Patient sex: F
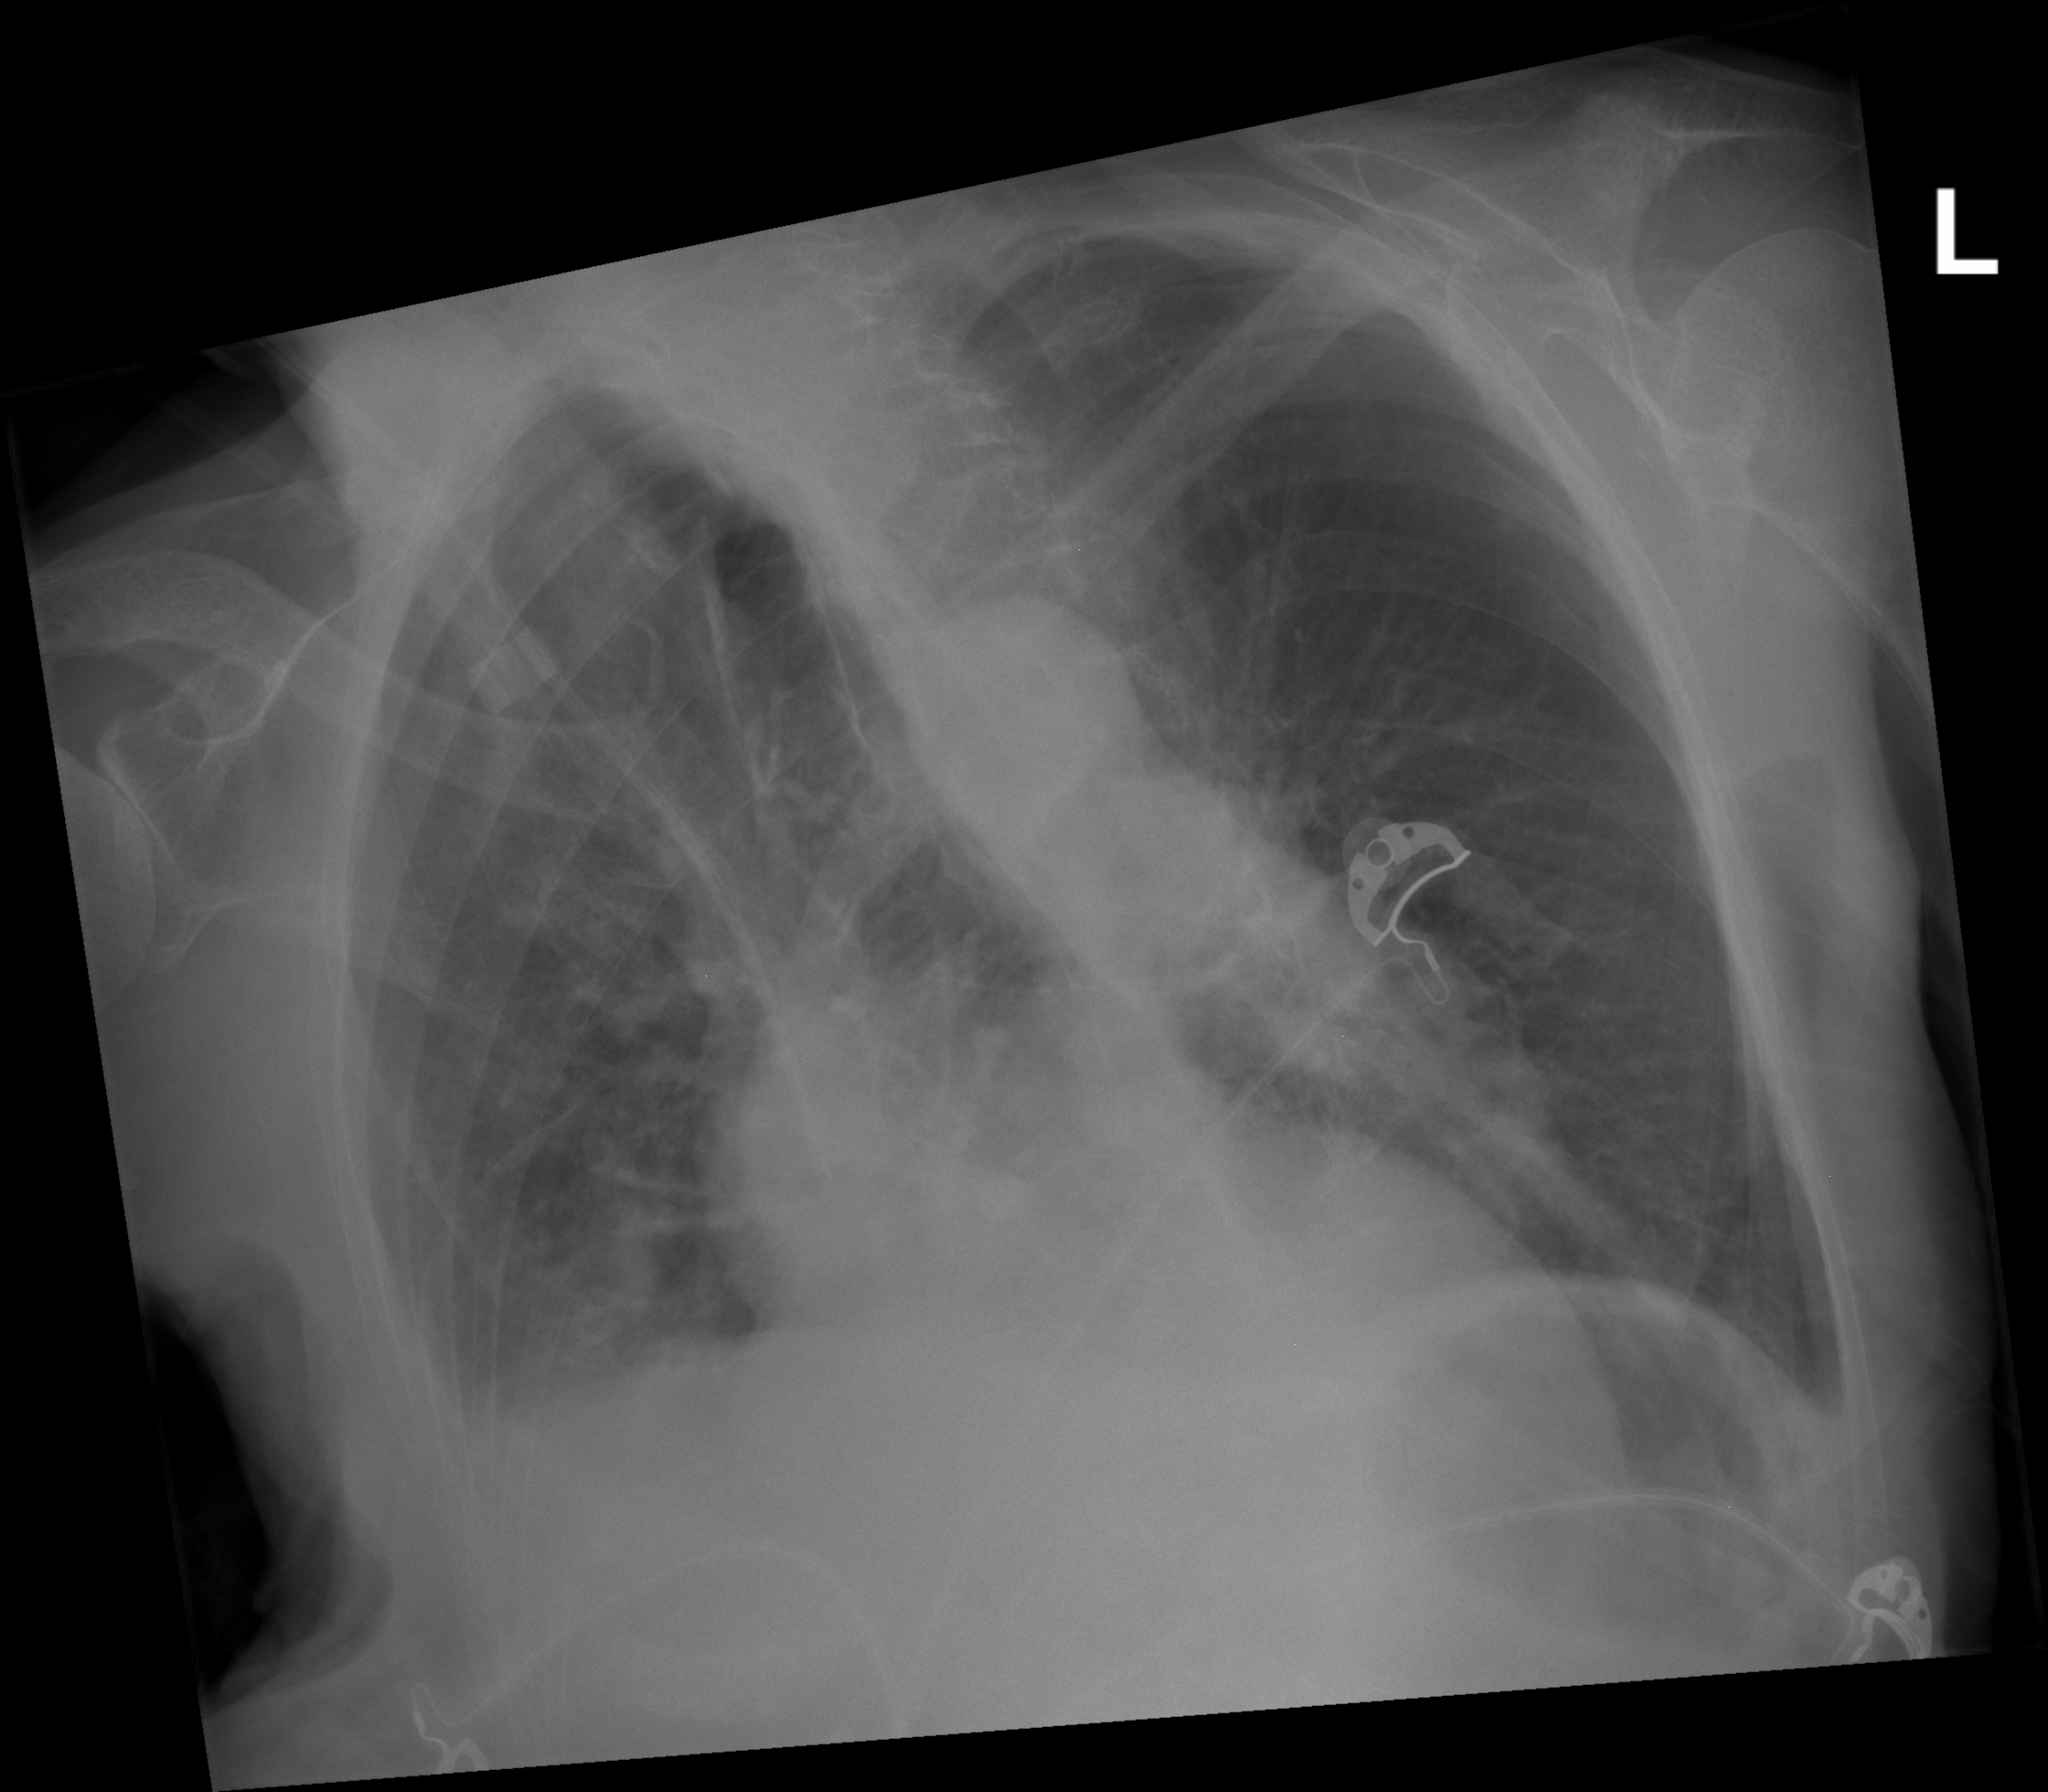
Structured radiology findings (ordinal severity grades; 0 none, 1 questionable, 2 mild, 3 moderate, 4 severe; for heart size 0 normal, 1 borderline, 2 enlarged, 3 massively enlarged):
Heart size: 2
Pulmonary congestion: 0
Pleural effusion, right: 2
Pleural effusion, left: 0
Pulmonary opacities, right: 0
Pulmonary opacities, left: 0
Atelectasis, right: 2
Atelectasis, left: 1